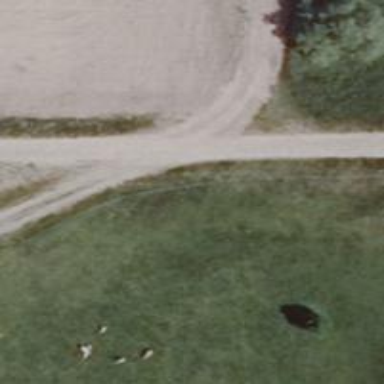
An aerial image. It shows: Well-maintained track road of grade 1.